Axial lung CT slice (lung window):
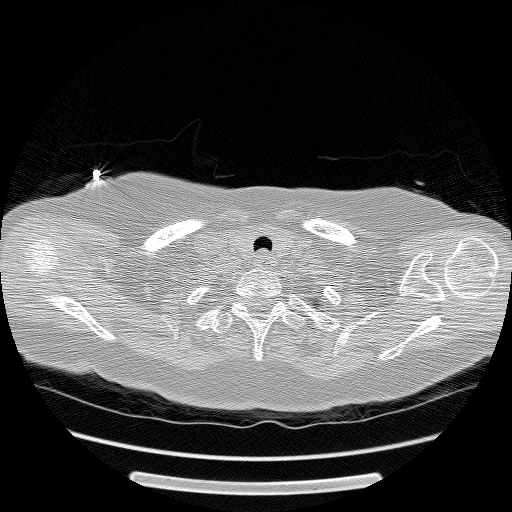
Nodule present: no